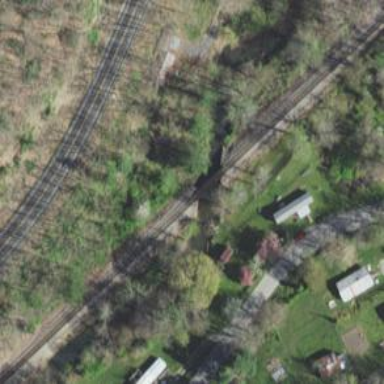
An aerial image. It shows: Bridge over railway line.